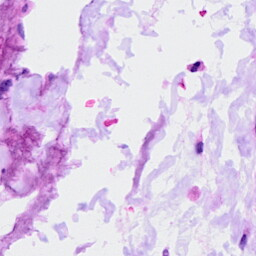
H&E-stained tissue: Ovarian